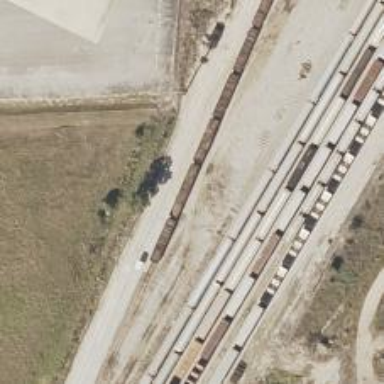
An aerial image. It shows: Abandoned railway yard is depicted.